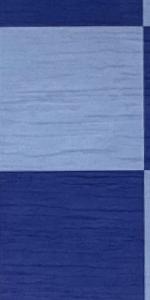
Label: Empty